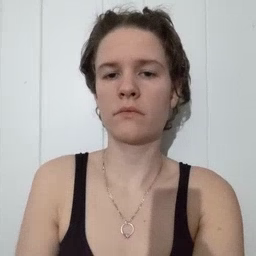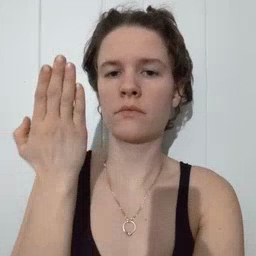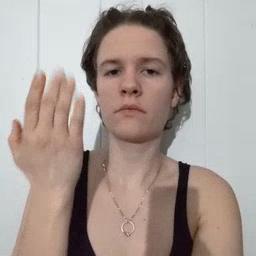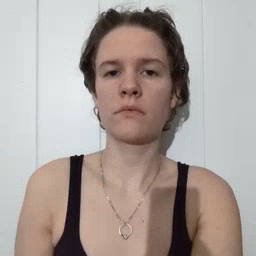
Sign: morning